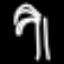
Label: palm tree